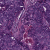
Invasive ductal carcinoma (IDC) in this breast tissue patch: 0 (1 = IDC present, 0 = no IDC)